Question: Count the number of objects in the diagram.
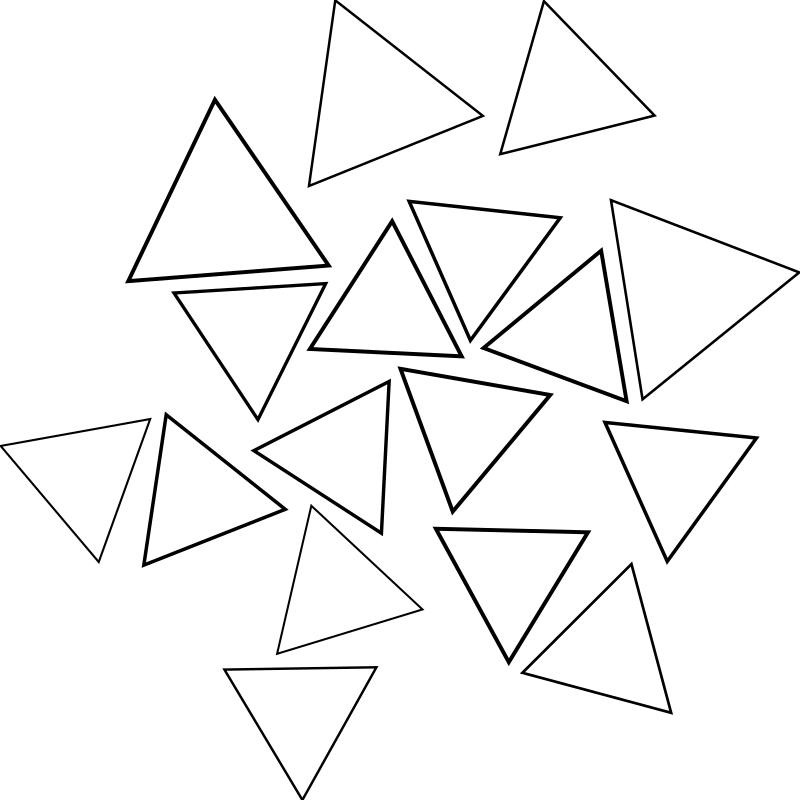
Answer: 17